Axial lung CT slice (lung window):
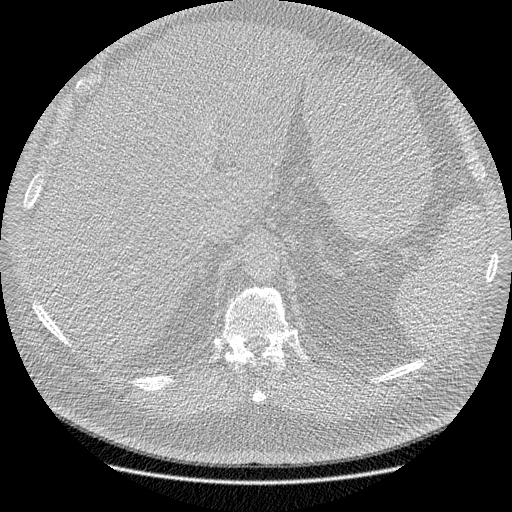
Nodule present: no